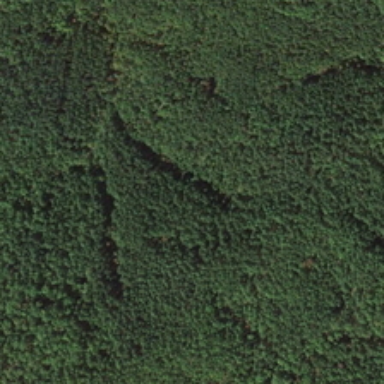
Many green trees form a piece of forest .